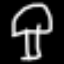
Label: mushroom